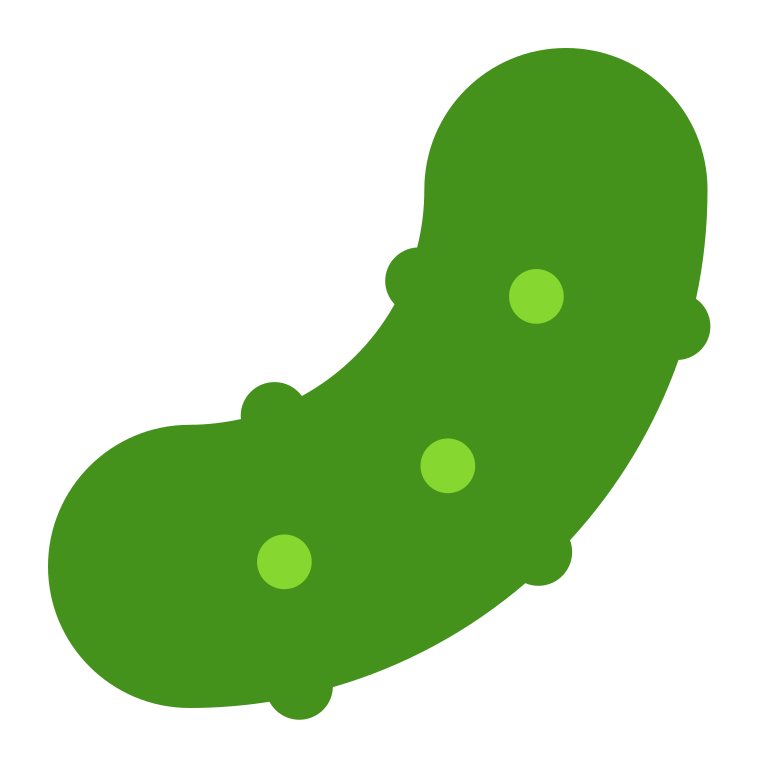
cucumber flat